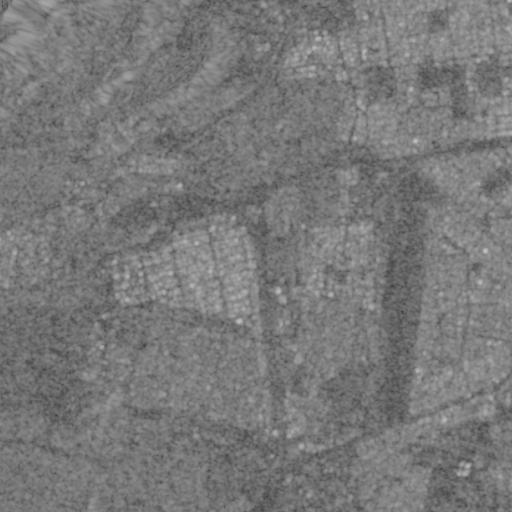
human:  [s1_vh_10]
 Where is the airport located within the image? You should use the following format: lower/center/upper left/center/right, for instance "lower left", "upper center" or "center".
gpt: The airport is located in the right of the image.
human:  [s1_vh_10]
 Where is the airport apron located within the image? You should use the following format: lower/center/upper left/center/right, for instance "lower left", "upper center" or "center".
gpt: The airport apron is located in the center right of the image.
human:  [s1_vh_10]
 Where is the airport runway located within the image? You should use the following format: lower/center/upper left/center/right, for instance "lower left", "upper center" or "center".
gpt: The airport runway is located in the lower right of the image.
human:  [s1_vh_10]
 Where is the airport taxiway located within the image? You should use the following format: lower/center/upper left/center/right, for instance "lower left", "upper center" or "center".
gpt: The airport taxiway is located in the lower right of the image.
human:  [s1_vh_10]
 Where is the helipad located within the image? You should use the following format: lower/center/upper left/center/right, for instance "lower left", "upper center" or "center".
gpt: The helipad is located in the lower right of the image.
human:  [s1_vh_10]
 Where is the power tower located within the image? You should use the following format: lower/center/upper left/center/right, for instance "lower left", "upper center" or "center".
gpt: The power tower is located in the lower right of the image.
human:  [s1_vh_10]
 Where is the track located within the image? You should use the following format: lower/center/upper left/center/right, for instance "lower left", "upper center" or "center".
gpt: The track is located in the lower right of the image.
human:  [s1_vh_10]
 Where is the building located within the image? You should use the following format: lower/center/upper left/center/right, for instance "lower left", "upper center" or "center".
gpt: There is no building in the image.

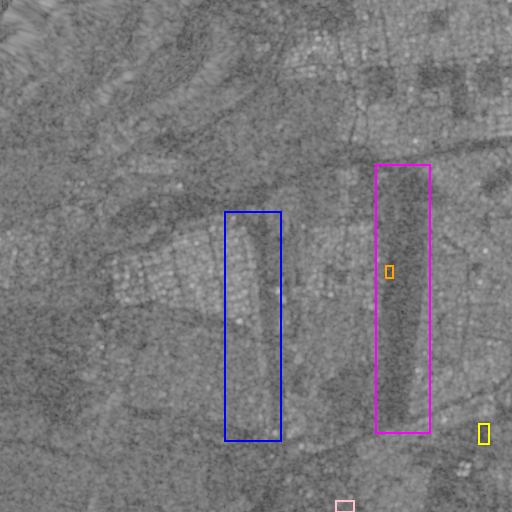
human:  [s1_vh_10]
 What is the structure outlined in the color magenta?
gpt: The structure outlined in magenta is an airport.
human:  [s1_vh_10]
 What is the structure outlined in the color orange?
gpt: The structure outlined in orange is an airport apron.
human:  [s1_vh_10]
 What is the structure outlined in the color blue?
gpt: The structure outlined in blue is a park.
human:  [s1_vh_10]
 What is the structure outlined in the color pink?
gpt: The structure outlined in pink is a parking lot.
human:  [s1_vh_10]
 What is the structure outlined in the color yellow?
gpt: The structure outlined in yellow is a track.
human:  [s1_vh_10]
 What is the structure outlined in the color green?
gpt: There is no green outline.